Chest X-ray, PA view. Patient: 30 years old, sex M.
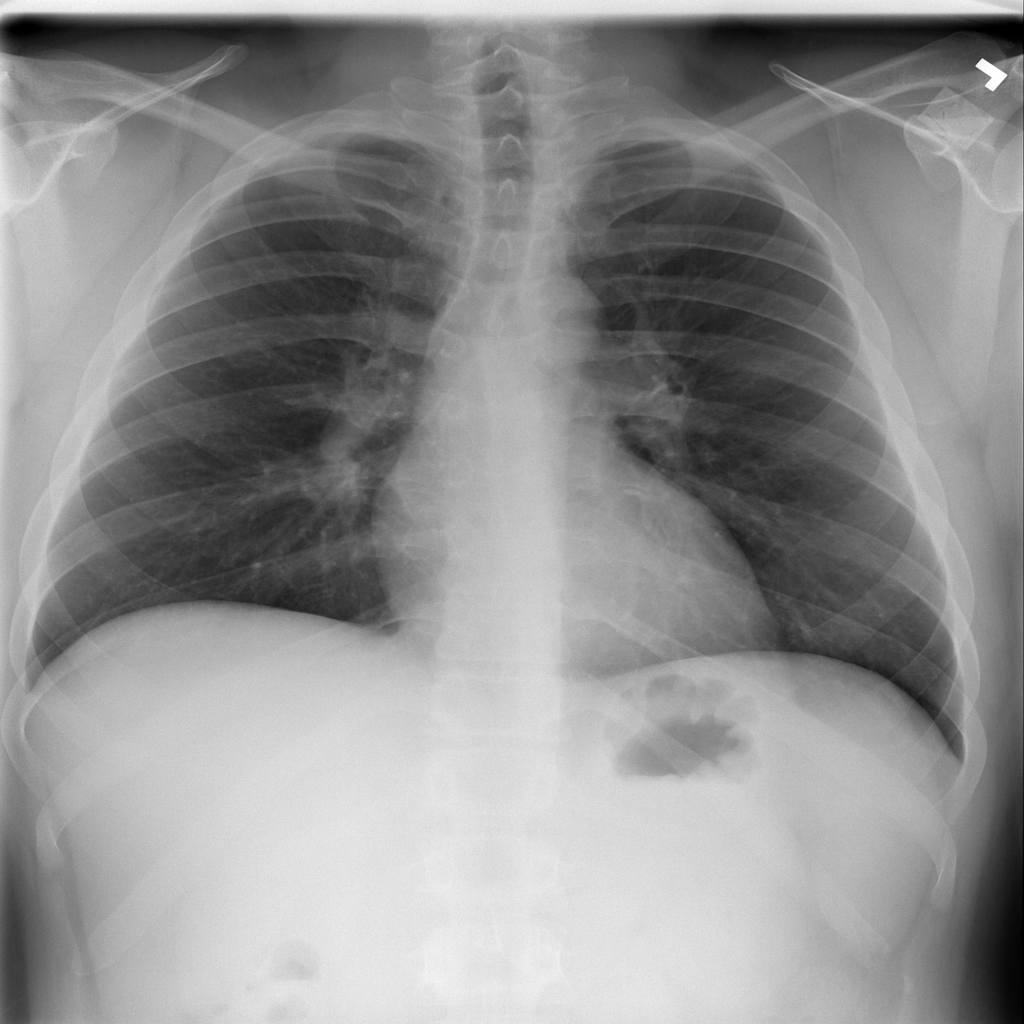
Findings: No Finding